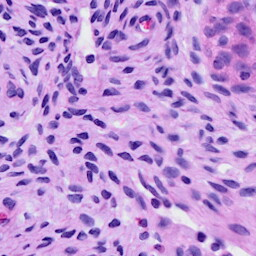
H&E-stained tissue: Cervix